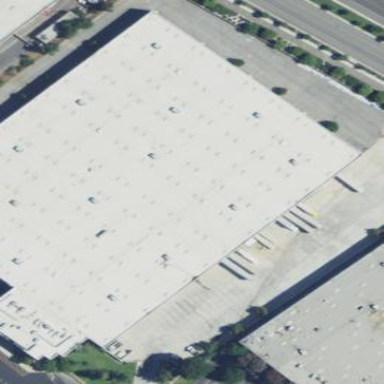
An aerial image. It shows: Industrial building.